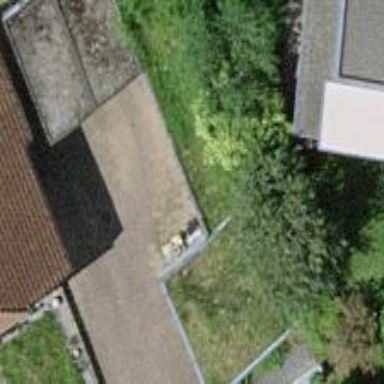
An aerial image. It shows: Garage.